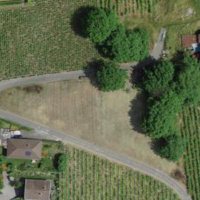
EUNIS habitat code: 55
Species observed at this site:
Mercurialis annua